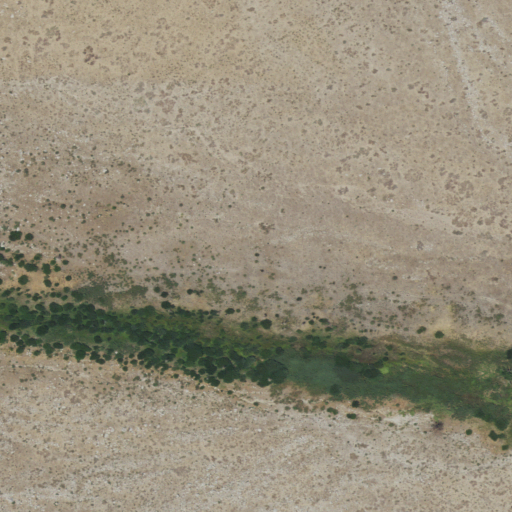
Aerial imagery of plain(s) in California named Ainslee Meadow containing grassland, shrub, woody wetlands, and herbaceous wetlands